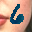
Label: 6